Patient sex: F
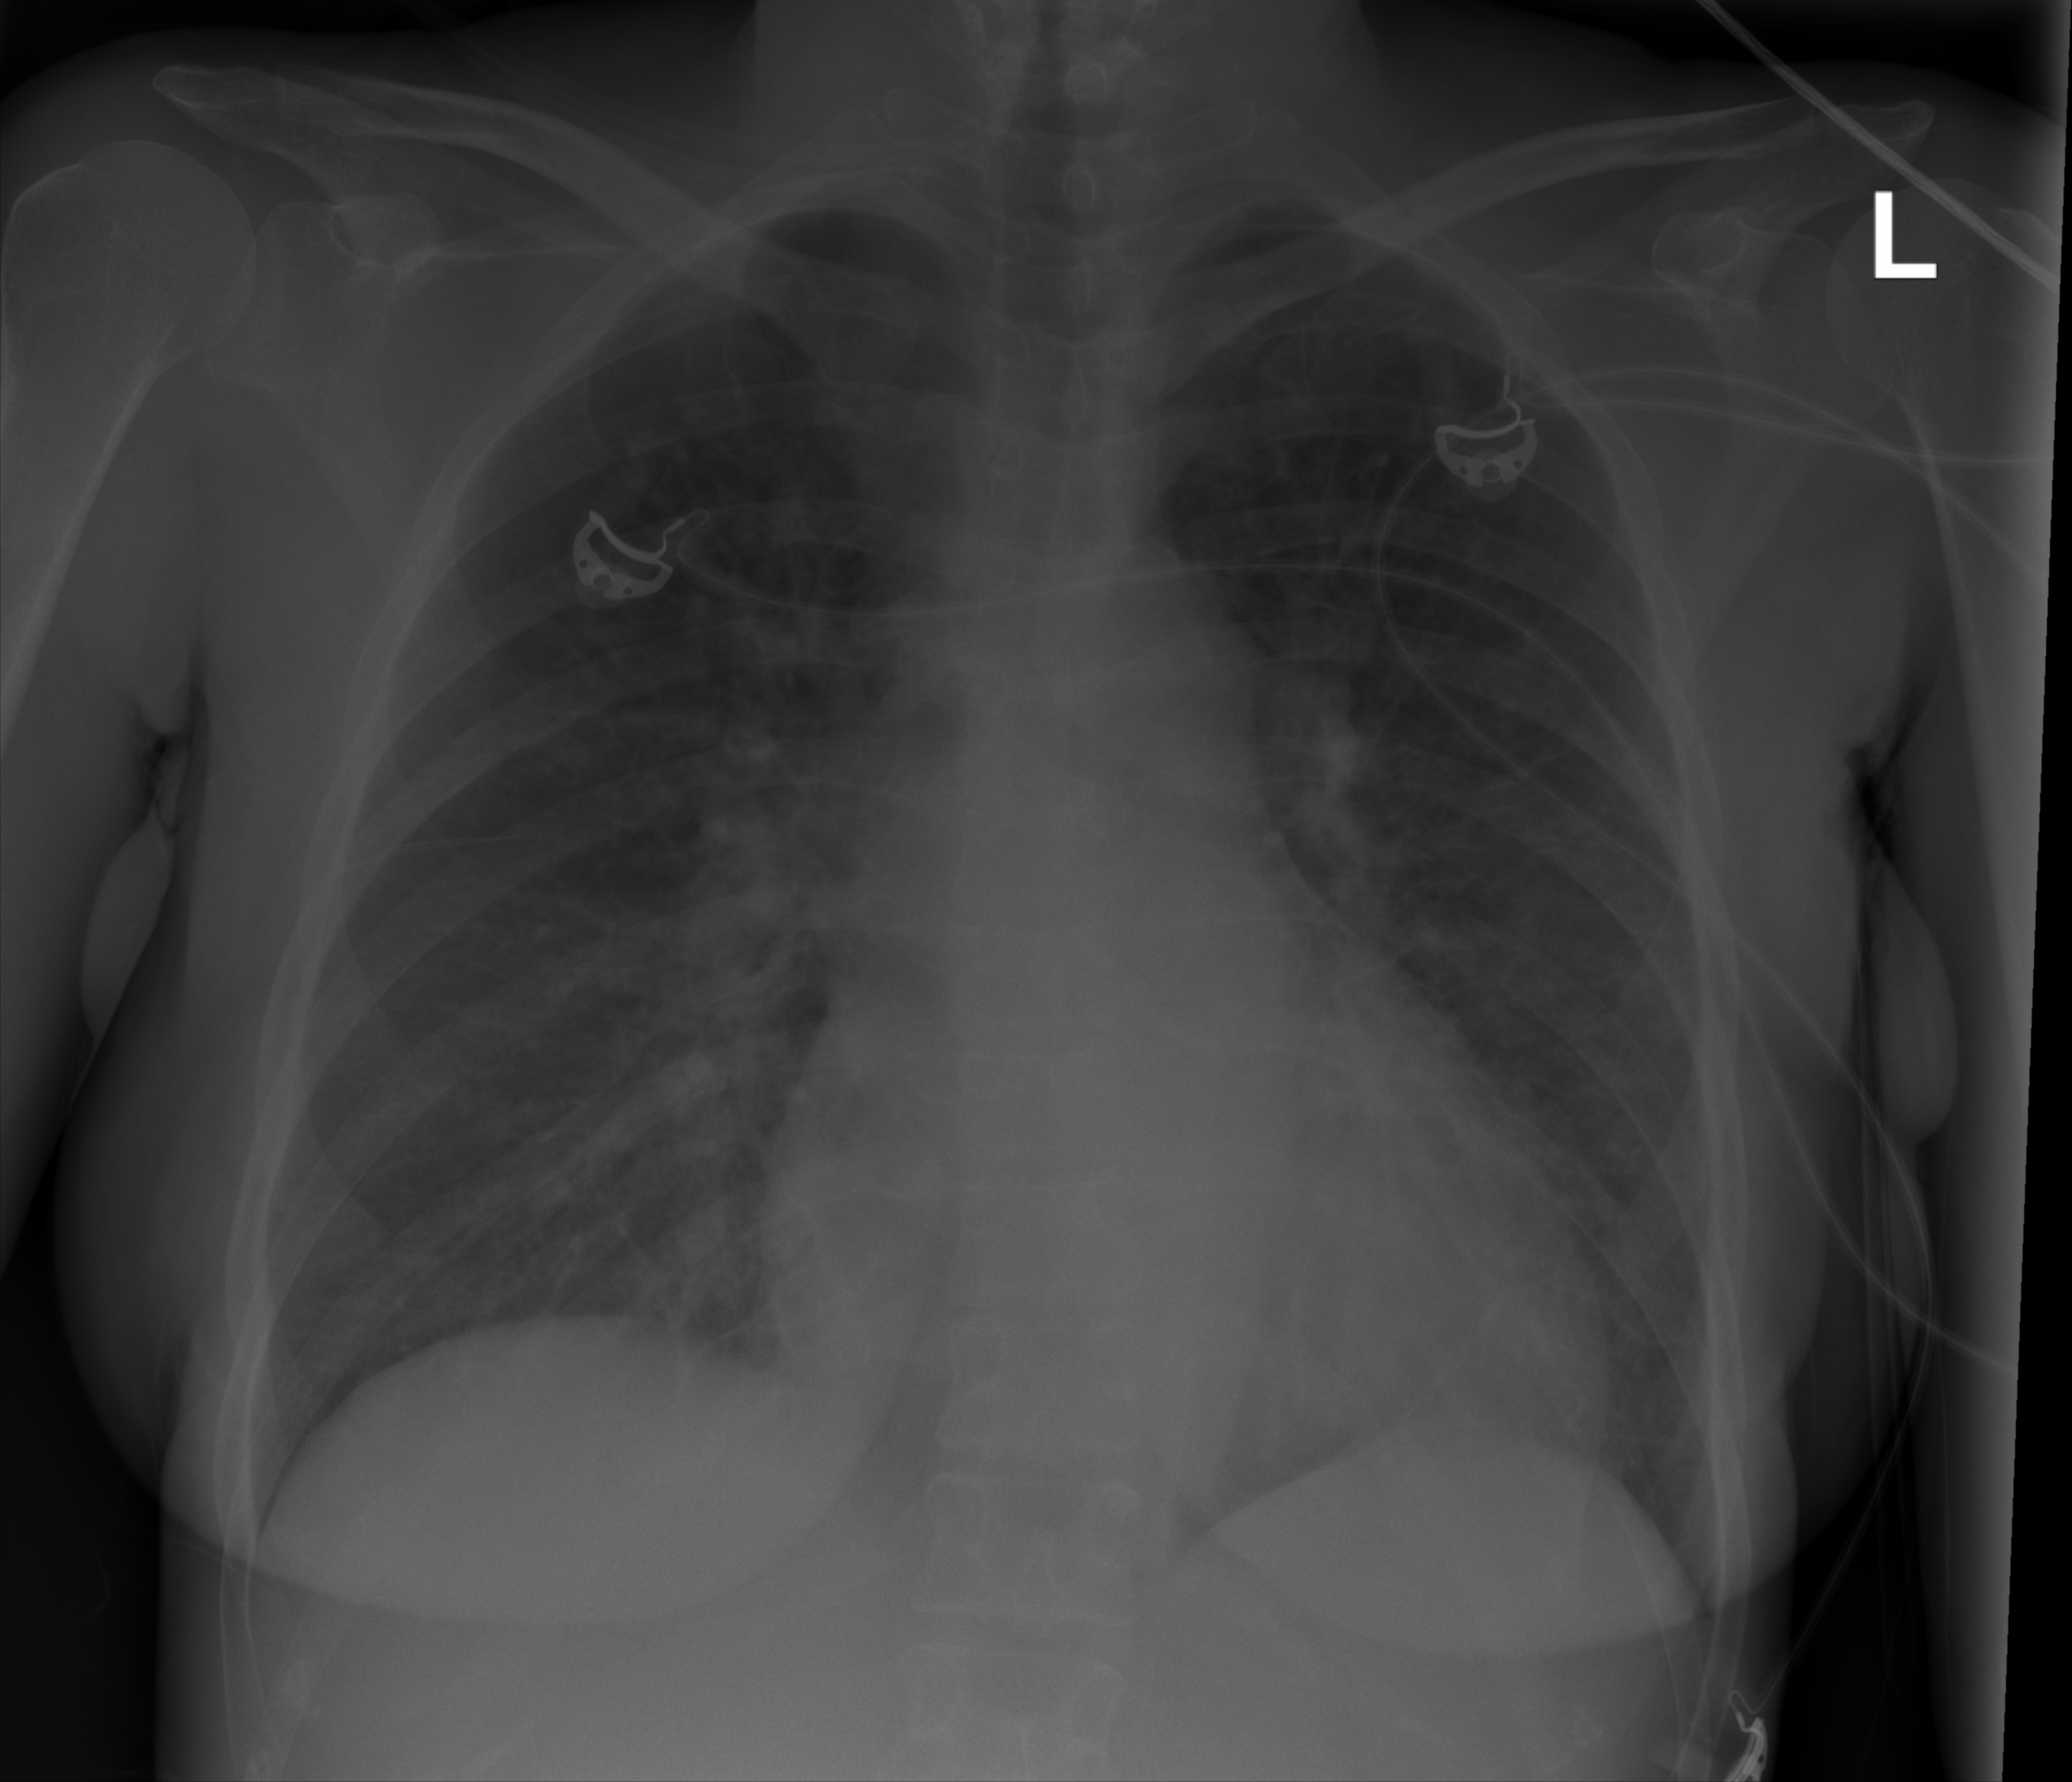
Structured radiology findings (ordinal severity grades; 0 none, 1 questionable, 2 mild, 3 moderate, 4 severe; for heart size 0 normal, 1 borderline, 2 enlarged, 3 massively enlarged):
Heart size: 1
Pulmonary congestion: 2
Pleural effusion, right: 0
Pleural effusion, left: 0
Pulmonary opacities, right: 2
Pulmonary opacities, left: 2
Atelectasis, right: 2
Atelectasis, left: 0